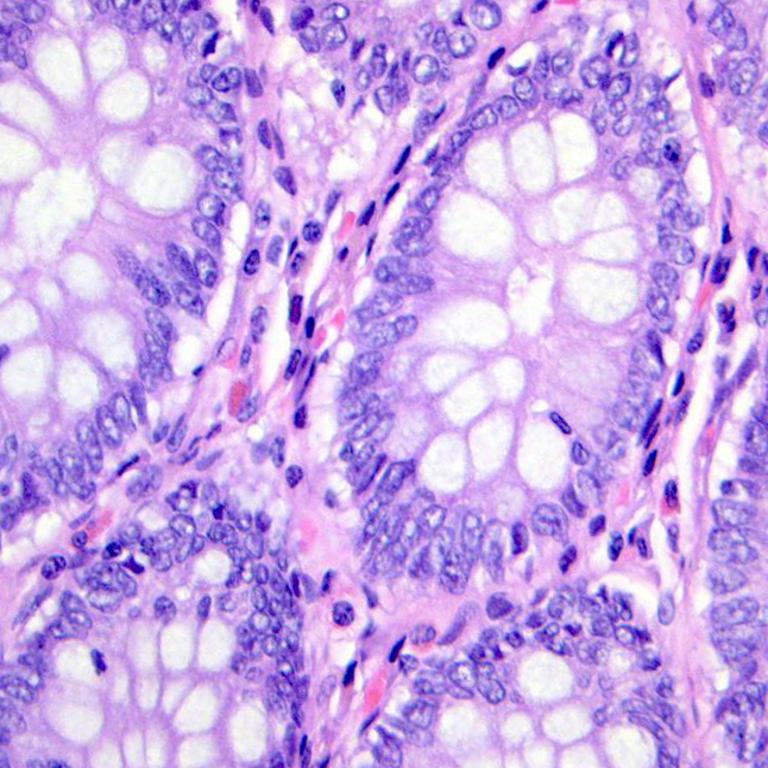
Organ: colon
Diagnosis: benign